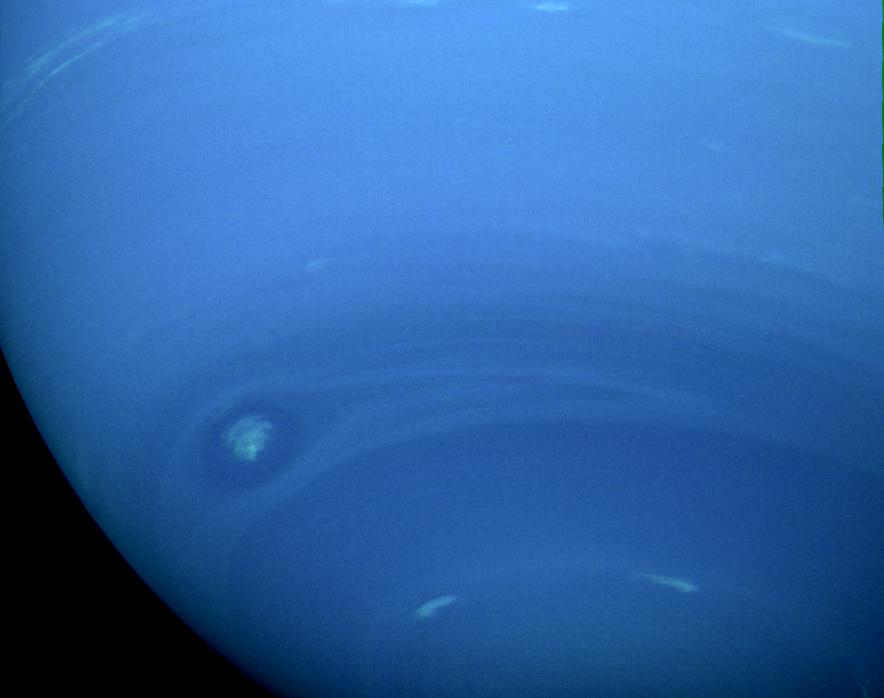
Neptune Southern Hemisphere Neptune, Voyager